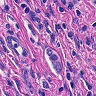
Metastatic tissue present: yes